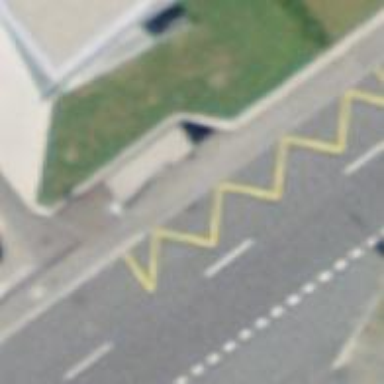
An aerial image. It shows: Bus stop with platform for public transport.